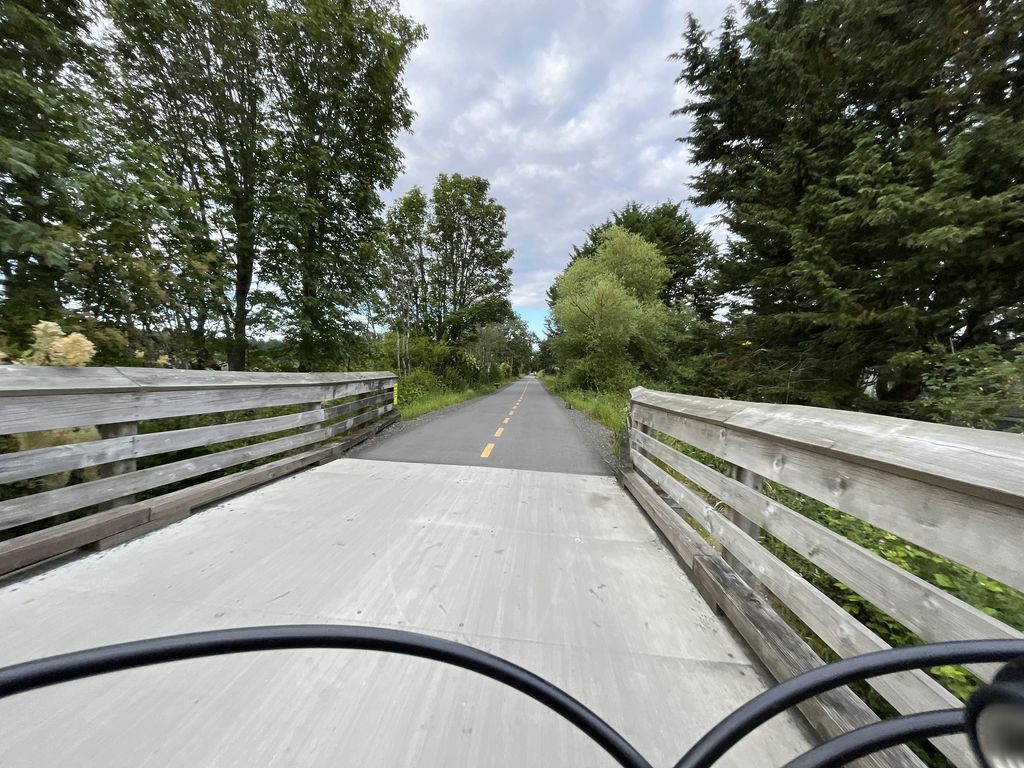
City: victoria